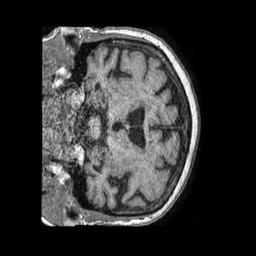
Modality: T1w
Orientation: coronal
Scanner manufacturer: philips
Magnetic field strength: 1.5 T
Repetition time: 0.00773 s
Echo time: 0.003524 s